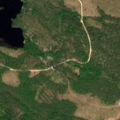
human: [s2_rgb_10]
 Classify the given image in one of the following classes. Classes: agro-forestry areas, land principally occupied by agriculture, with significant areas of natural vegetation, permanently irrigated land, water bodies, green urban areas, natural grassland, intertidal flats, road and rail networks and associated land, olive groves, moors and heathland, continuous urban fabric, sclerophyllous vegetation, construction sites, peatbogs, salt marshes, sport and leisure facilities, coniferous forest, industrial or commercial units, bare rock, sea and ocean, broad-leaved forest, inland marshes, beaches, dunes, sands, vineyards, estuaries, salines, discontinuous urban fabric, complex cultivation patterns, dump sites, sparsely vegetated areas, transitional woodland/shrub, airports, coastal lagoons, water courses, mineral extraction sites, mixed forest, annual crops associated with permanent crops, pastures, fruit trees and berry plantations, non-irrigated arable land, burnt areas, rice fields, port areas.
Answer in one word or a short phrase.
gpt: coniferous forest, mixed forest, transitional woodland/shrub, water bodies